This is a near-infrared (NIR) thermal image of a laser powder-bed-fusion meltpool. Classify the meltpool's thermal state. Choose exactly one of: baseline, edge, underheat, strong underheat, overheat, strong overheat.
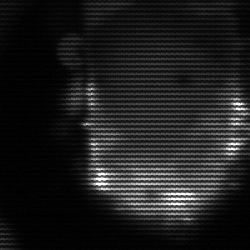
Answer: baseline